Interaction volume radius: 10 \u00c5
Interaction volume height: 35 \u00c5
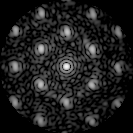
Disorder parameter: 0.3296